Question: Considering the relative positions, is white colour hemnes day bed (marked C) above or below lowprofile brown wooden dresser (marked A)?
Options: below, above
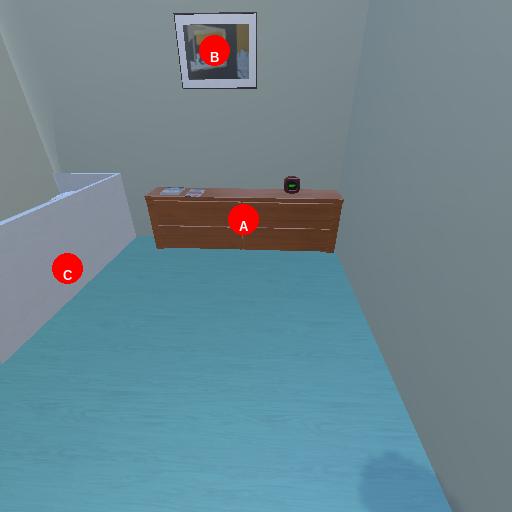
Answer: below